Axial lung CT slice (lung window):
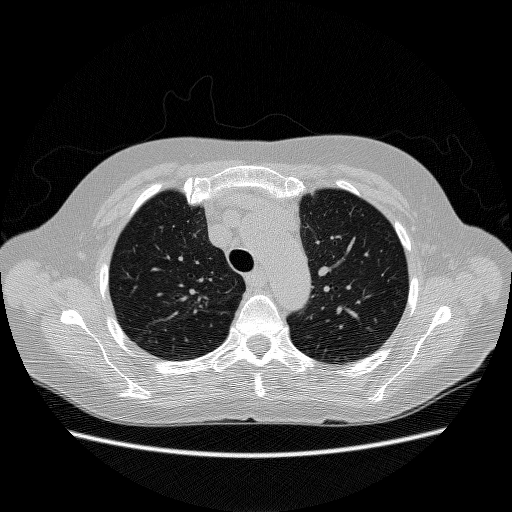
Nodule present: no